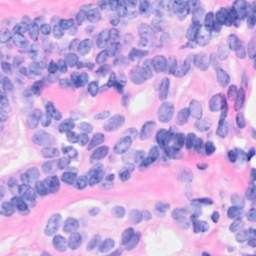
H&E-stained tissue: Breast